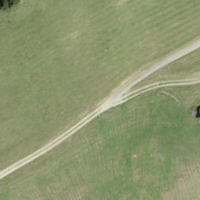
EUNIS habitat code: 23
Species observed at this site:
Turdus torquatus
Neotinea ustulata